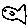
Label: fish